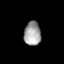
Tissue: prostate
Cell type: T cells
Senescence score: 0.259
Nuclear area (px): 393
Mean DAPI intensity: 161.496